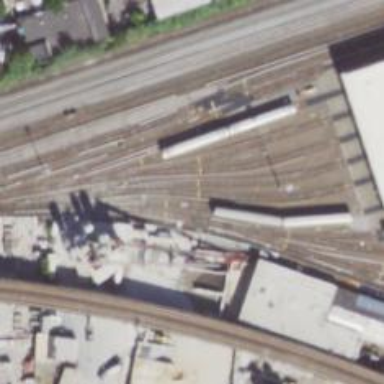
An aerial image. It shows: Electrified rail service yard.